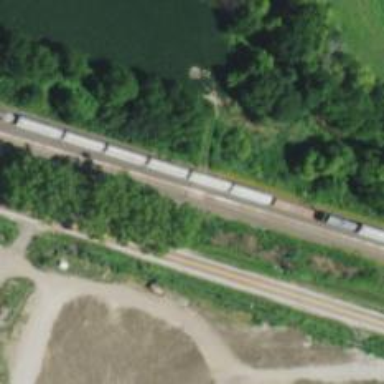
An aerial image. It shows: Railway level crossing.